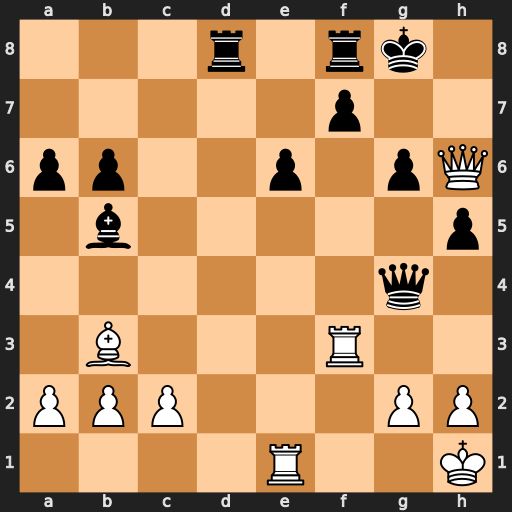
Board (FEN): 3r1rk1/5p2/pp2p1pQ/1b5p/6q1/1B3R2/PPP3PP/4R2K
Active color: w
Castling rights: -
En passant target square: -
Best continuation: h3 Qxf3 gxf3